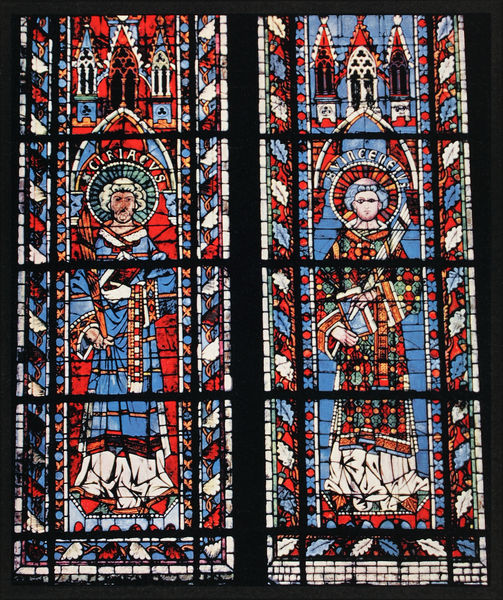
Titel: St. Ciriacus und St. Vincencius
Institution: Strassburger Münster
Schlagwörter: blau, weiß, grün, bunt, fenster, glas, licht, schwarz, rot, kirche, gotik, zwei, farbe, türme, dom, bleiglas, buntglas, glasfenster, glasmalerei, heilige, sakral, fialen, kirchenfenster, turme, apostel, matthäus, bleiverglasung, eichblatt, ciriacus, cyriacus, msttheus